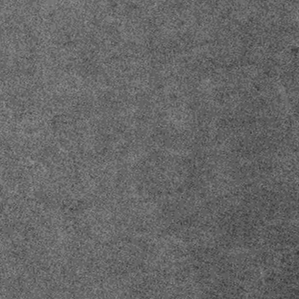
Label: frost